Question: Thank you for taking the time to look at my question, As I am very new to programming any help or pointers in the right direction is much appreciated.
Overview...
I have a simple game I am trying to create and it includes a class for 'Ball' sprite that is fired from the left of the screen to the right. The speed at which this "Ball" sprite is created is random and each time the "Ball" moves past the right of the screen a point is added to the score.

Problem....
The problem I have is when 2 "Balls" fire at almost the same time (which happens some times as its random) they pass the right hand of the screen less then a second apart and when this happens it only seems to add 1 when it should be adding 2 to the score (as 2 balls has passed the right side).
Below is the code for my Ball launcher class (use this class to call the ball randomly).
If you have used or gone through 'Ray Wenderlichs' Learn Cocos2D then allot of this will look familiar as after going through his book I have tried to edit his code to do what I want (to me after reading the book its the best way to learn, by messing with the code etc).
'''
@implementation BL
@synthesize delegate;
@synthesize lauchingAnim;
@synthesize afterlauchingAnim;
-(void) dealloc {
delegate = nil;
[lauchingAnim release];
[afterlauchingAnim release];
[super dealloc];
}
//--The below shootPhaser method takes the current direction the launcher is facing and asks the delegate (gameplaylayer) to create the ball moving in that direction.
//--The below createPhaserWithDirection method was declared (created) in the GamePlayLayerDelegate protocol.
-(void)shootPhaser {
CGPoint phaserFiringPosition;
PhaserDirection phaserDir;
CGPoint position = [self position];
float xPosition = position.x + position.x * 0.51f;
float yPosition = position.y + position.y * 0.045f;
{
phaserDir = kDirectionRight;
}
phaserFiringPosition = ccp(xPosition, yPosition);
[delegate createPhaserWithDirection:phaserDir andPosition:phaserFiringPosition];
}
-(void)changeState:(CharacterStates)newState {
[self stopAllActions];
id action = nil;
characterState = newState;
switch (newState) {
case kStatespawning:
// CCLOG(@"launcher->Changing State to Spwaning");
[self setDisplayFrame:
[[CCSpriteFrameCache sharedSpriteFrameCache]
spriteFrameByName:@"lancher_1.png"]];
break;
case kStateIdle:
// CCLOG(@"laucher->Changing state to idle");
[self setDisplayFrame:
[[CCSpriteFrameCache sharedSpriteFrameCache]
spriteFrameByName:@"lancher_1.png"]];
break;
case kStateFiring:
// CCLOG(@"launcher->Changing State to firing");
action = [CCSequence actions:
[CCAnimate actionWithAnimation:lauchingAnim],
[CCCallFunc actionWithTarget:self
selector:@selector(shootPhaser)],
[CCAnimate actionWithAnimation:afterlauchingAnim],
[CCDelayTime actionWithDuration:2.0f],
nil];
lauchingAnim.restoreOriginalFrame = NO;
afterlauchingAnim.restoreOriginalFrame = NO;
[self changeState:kStateIdle];
break;
case kStateDead:
CCLOG(@"launcher->changing state to dead");
break;
default:
CCLOG(@"unhandled state %d in launcher", newState);
break;
}
if (action !=nil) {
[self runAction:action];
}
}
-(void)updateStateWithDeltaTime: (ccTime)deltaTime andListOfGameObjects:(CCArray*)listOfGameObjects {
if (characterState == kStateFiring) {
// 5
if (characterState != kStateFiring) {
// If RadarDish is NOT already taking Damage
[self changeState:kStateFiring];
return;
}
}
if ((([self numberOfRunningActions] == 0) && (characterState != kStateDead)) ) {
// CCLOG(@"launcher Going to Idle!!!");
[self changeState:kStateIdle];
return;
}
}
-(void)initAnimations {
[self setLauchingAnim:[self loadPlistForAnimationWithName:@"lauchingAnim" andClassName:NSStringFromClass([self class])]];
[self setAfterlauchingAnim:[self loadPlistForAnimationWithName:@"afterlauchingAnim" andClassName:NSStringFromClass([self class])]];
}
-(id) initWithSpriteFrameName:(NSString*)frameName{
if ((self=[super init])) {
if ((self = [super initWithSpriteFrameName:frameName])) {
CCLOG(@"### Laauncher initialized");
[self initAnimations];
characterHealth = 3.0f;
gameObjectType = kBallLaucher;
// 3
[self changeState:kStateIdle];
}
}
return self;
}
@end
'''
Below is the code for my "Ball" class...
'''
#import "Ball.h"
@implementation Ball
@synthesize delegate;
@synthesize myDirection;
@synthesize travelingAnim;
@synthesize ScoreAnim;
-(void) dealloc {
delegate = nil;
[travelingAnim release];
[ScoreAnim release];
[super dealloc];
}
-(void)changeState:(CharacterStates)newState {
[self stopAllActions];
[self setCharacterState:newState];
CGSize screenSize1 = [CCDirector sharedDirector].winSize;
CGPoint position = [self position];
CGPoint endPosition = ccp(screenSize1.width*1.5f, screenSize1.height*0.20f);
id action = nil;
//id action1 = nil;
switch (newState) {
case kStatespawning:
CCLOG(@"Spawning Ball");
[self setDisplayFrame:[[CCSpriteFrameCache
sharedSpriteFrameCache]
spriteFrameByName:@"Ball_1.png"]];
break;
case kStateTravelling: {
movementAction = [CCMoveTo actionWithDuration:5.0f
position:endPosition];
}
break;
case kStateScore:
PLAYSOUNDEFFECT(SCORE);
CCLOG(@"Ball Past Left Of Screen => Add 1 to Score");
action = [CCSequence actions:
[CCCallFunc actionWithTarget:self selector:@selector(removeSelf)],
nil];
break;
default:
CCLOG(@"Ball -> Unknown CharState %d",
characterState);
break;
}
if (action !=nil)
[self runAction:action];
}
-(void)removeSelf{
CCLOG(@"Removing Ball Object Has Scored.");
[self setVisible:NO];
[self removeFromParentAndCleanup:YES];
return;
}
-(void)updateStateWithDeltaTime:(ccTime)deltaTime andListOfGameObjects:(CCArray *)listOfGameObjects {
CGPoint currentSpitePosition = [self position];
CGSize screenSize = [CCDirector sharedDirector].winSize;
if (currentSpitePosition.x > screenSize.width*1.1f) {{
[self changeState:kStateScore];
}
}
return;
}
if ([self numberOfRunningActions] == 0) {
if (characterState == kStatespawning) {
[self changeState:kStateTravelling];
return;
}
}
}
-(void)initAnimations {
[self setTravelingAnim:[self loadPlistForAnimationWithName:@"travelingAnim" andClassName:NSStringFromClass([self class])]];
[self setScoreAnim:[self loadPlistForAnimationWithName:@"ScoreAnim" andClassName:NSStringFromClass([self class])]];
}
-(id) initWithSpriteFrameName:(NSString*)frameName{
if ((self=[super init])) {
if ((self = [super initWithSpriteFrameName:frameName])) {
CCLOG(@"### Ball Initialised");
[self initAnimations];
characterHealth = 3.0f;
gameObjectType = kEnemyTypeBall;
[self changeState:kStatespawning];
}
}
return self;
}
@end
'''
Below is the code for my "GameplayLayer" class...
'''
#import "GamePlayLayer.h"
#import "Ball.h"
#import "BL.h"
@implementation GamePlayLayer
@synthesize delegate;
-(void) dealloc {
delegate = nil;
[super dealloc];
}
-(void) update:(ccTime)deltaTime {
CCArray *listOfGameObjects =
[sceneSpriteBatchNode children];
for (GameCharacter *tempChar in listOfGameObjects) {
[tempChar updateStateWithDeltaTime:deltaTime andListOfGameObjects:listOfGameObjects];
}
GameCharacter *tempChar = (GameCharacter*)[sceneSpriteBatchNode
getChildByTag:kEnemyTypeBall];
if ([tempChar characterState] == kStateScore) <==HERE I AM SEEING IF THE BALL HAS SCORED - THIS IS ALSO WHERE I THINK I MAY BE GOING WRONG SOMEHOW.
{
CCLOG(@"Add 1 Points To Score");
[self addPoint];
return;
}
}
-(void)addPoint
{
score = score + 1;
[scoreLabel setString:[NSString stringWithFormat:@"$%i", score]]; <===ADDING THE POINT TO THE SCORE
return;
}
-(void) createObjectOfType: (GameObjectType)objectType
withHealth:(int)initialHealth atLocation:(CGPoint)spawnLocation withZValue:(int)ZValue {
if (kBallLaucher == objectType) {
CCLOG(@"Creating launcher Object");
BL *ballLauncher = [[[BL alloc] init] initWithSpriteFrameName:@"launcher_1.png"];
[ballLauncher setCharacterHealth:initialHealth];
[ballLauncher setPosition:spawnLocation];
[sceneSpriteBatchNode addChild:tBT z:ZValue tag:kBallLaucher ];
[ballLauncher setDelegate:self];
[ballLauncher release];
}
}
**BELOW IS HOW I CONTROL WHEN THE BALL IS FIRED**
-(void)ChangeStateLaucher:(int)brandnewState withState:(CharacterStates)newState andObject:(GameObjectType)objectType; {
BL *bL = (BL*)
[sceneSpriteBatchNode getChildByTag:kBallLaucher];
int x = (arc4random() % 2);
if (x==0) {
CCLOG(@"Start Laucher Firing");
[bL changeState:kStateFiring];
count = 0;
}
if (x==1) {
CCLOG(@"No Laucher Firing");
count = count + 1;
if (count == 2) {
CCLOG(@"No Laucher Firing x2 - Start Laucher Firing");
[bL changeState:kStateFiring];
} else if (count > 3) {
CCLOG(@"No Laucher Firing x3 - Start Laucher Firing");
[bL changeState:kStateFiring];
}
}
[delegate ChangeStateLaucher:x withState:kStateFiring andObject:objectType];
}
-(void)createPhaserWithDirection:(PhaserDirection)phaserDirection andPosition:(CGPoint)spawnPosition {
CCLOG(@"Creating Ball from Gameplay Layer");
Ball *ballSprite = [[Ball alloc]initWithSpriteFrame:[[CCSpriteFrameCache
sharedSpriteFrameCache]
spriteFrameByName:@"Ball_1.png"]];
[ballSprite setPosition:spawnPosition];
[ballSprite setMyDirection:phaserDirection];
[ballSprite setCharacterState:kStatespawning];
[ballSprite setCharacterHealth:3.0f];
[sceneSpriteBatchNode addChild:ballSprite z:20 tag:kEnemyTypeBall];
[ballSprite release];
}
-(id)init {
self = [super init];
if (self !=nil) {
CGSize screenSize = [CCDirector sharedDirector]. winSize;
self.TouchEnabled = YES;
srandom(arc4random()); // Seeds the random number generator
[[CCSpriteFrameCache sharedSpriteFrameCache]
addSpriteFramesWithFile:@"scene1atlas.plist"]; // 1
sceneSpriteBatchNode =
[CCSpriteBatchNode batchNodeWithFile:@"scene1atlas.png"]; // 2
[self createObjectOfType:kBallLaucher withHealth:3 atLocation:ccp(screenSize.width * 0.05f, screenSize.height * 0.822f) withZValue:10];
[gameBeginLabel setPosition:ccp(screenSize.width/2,screenSize.height/2)]; // 2
[self addChild:gameBeginLabel]; // 3
id labelAction = [CCSpawn actions:
[CCFadeOut actionWithDuration:2.5f],
nil]; // 4
[gameBeginLabel runAction:labelAction];
lives = 3;
scoreLabel = [CCLabelBMFont labelWithString:@"$0"
fntFile:@"BallTest.fnt"];
scoreLabel.position = ccp(screenSize.width * 0.5f, screenSize.height * 0.9f);
[self addChild:scoreLabel
z:-1 tag:kNewScoreTagValue];
[self scheduleUpdate];
}
return self;
}
@end
'''
Once again I would like to thank anyone that has taken the time to look at this question regardless if you have posted a pointer or answer or not.
Thanks.
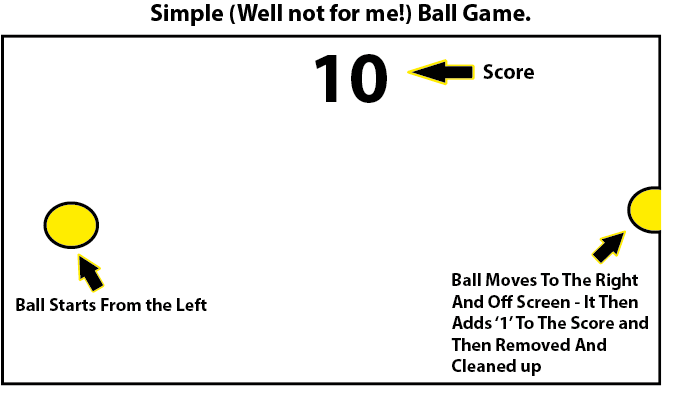
Answer: I think that when there are more than one Ball objects on the screen, the 'GamePlayLayer' 'update' method is unable to pick up on the state change on one of the balls at times because that ball is removed as soon as it enters 'kStateScore'.
If you add a certain delay before removing the ball , the update method should pick up the changes in all the balls and your problem should be resolved.
In your 'Ball.m' '-(void)changeState:(CharacterStates)newState' function , modify the action on state kStateScore like
'''
action = [CCSequence actions:[CCDelayTime actionWithDuration:0.2],
[CCCallFunc actionWithTarget:self selector:@selector(removeSelf)],
nil];
'''
Try this out and let me know if this worked for you!
The above solution would end up adding more than one point as the ball would remain in kStateScore state for a long time due to delay. In order to counter that problem , we can introduce a new state call kStateDead and change the ball state to kStateDead after adding the point. This will ensure a point is added only once and also we can put the responsibility of removing the ball in kStateDead state. The new code would like as follows :
Ball.m
'''
case kStateScore:
PLAYSOUNDEFFECT(SCORE);
CCLOG(@"Ball Past Left Of Screen => Add 1 to Score");
break;
case kStateDead:
action = [CCSequence actions:
[CCCallFunc actionWithTarget:self selector:@selector(removeSelf)],
nil];
default:
CCLOG(@"Ball -> Unknown CharState %d",
characterState);
break;
'''
and in your Gameplayer.m
'''
if ([tempChar characterState] == kStateScore) <==HERE I AM SEEING IF THE BALL HAS SCORED - THIS IS ALSO WHERE I THINK I MAY BE GOING WRONG SOMEHOW.
{
CCLOG(@"Add 1 Points To Score");
[self addPoint];
[tempChar changeState:kStateDead]; //change the state to dead after the point is added
return;
}
'''